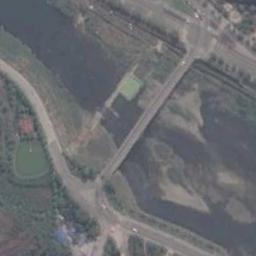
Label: bridge